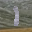
Label: 1